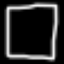
Label: square